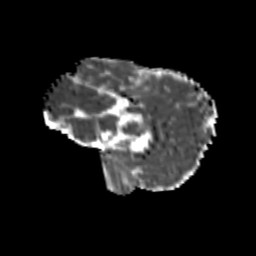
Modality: MD
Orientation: sagittal
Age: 9
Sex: female
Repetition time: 9.512 s
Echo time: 0.089 s